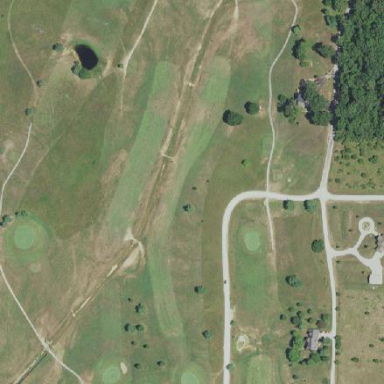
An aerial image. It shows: Golf course.